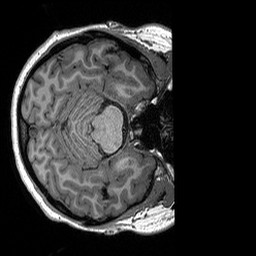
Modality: T1w
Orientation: axial
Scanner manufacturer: siemens
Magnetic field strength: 3 T
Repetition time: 2.3 s
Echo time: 0.00298 s